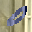
Label: 0